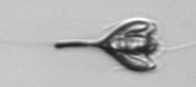
Label: Pyramimonas_longicauda